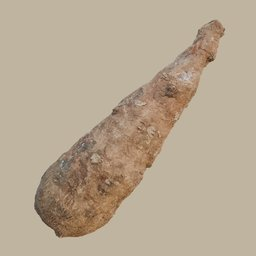
Label: nature